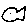
Label: fish